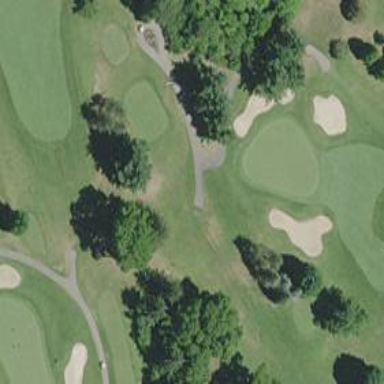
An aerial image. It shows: Pathway for golfing.